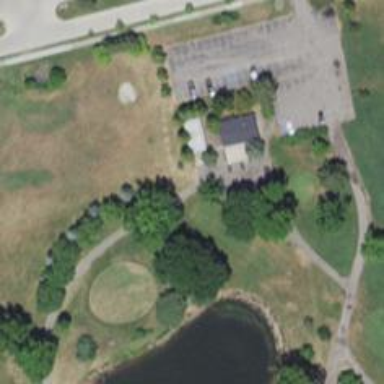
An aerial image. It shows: Golf tee.